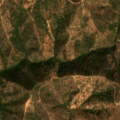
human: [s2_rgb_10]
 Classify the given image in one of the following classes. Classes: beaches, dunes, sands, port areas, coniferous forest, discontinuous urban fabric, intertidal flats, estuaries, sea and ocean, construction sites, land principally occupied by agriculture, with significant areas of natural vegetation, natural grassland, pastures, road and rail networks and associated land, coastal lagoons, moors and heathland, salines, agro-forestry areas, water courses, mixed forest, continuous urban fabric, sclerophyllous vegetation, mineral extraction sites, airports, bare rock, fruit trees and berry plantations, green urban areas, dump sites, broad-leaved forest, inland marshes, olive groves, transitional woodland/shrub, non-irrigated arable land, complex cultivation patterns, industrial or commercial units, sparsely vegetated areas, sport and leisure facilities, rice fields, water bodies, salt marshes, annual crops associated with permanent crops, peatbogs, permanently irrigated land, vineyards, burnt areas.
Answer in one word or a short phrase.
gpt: broad-leaved forest